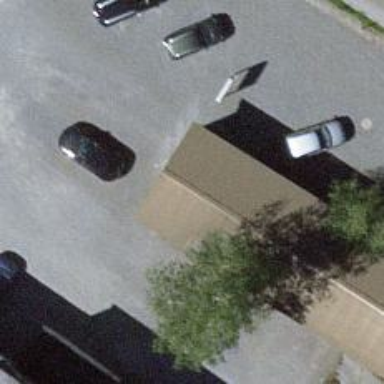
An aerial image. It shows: Car repair shop.